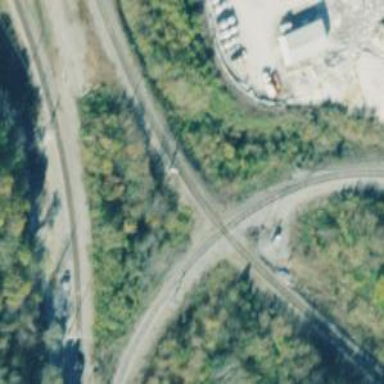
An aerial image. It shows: Site related to railway infrastructure.